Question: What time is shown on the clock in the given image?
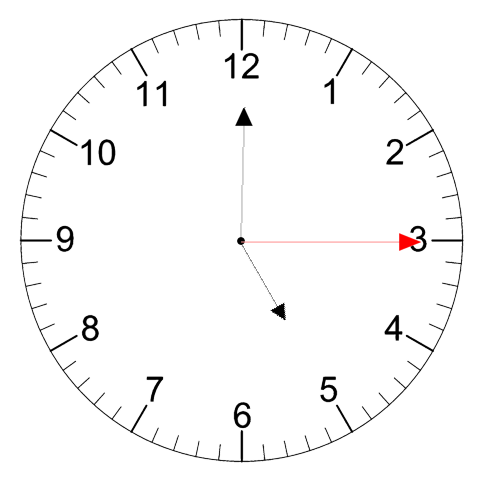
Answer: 05:00:15